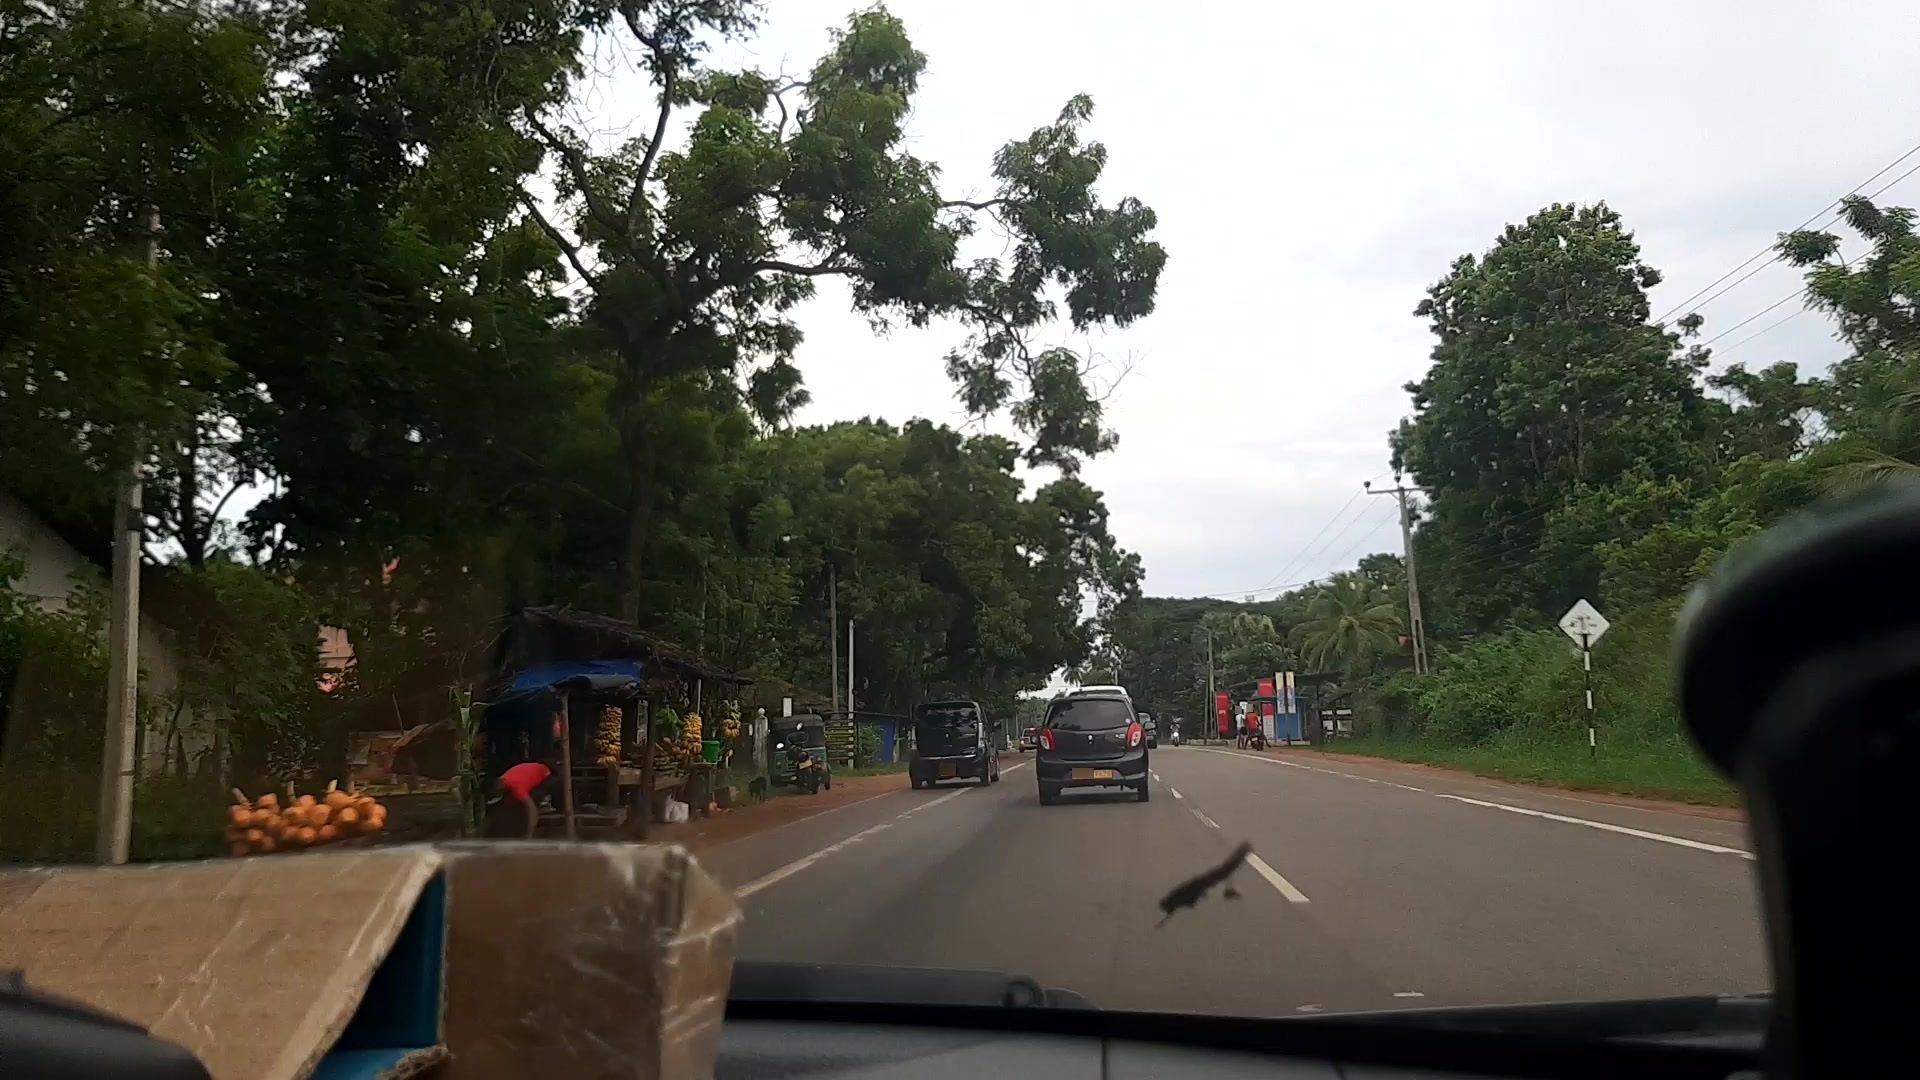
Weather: cloudy
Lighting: day
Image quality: slightly poor
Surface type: driving surface
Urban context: suburban or peri-urban
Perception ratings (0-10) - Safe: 4.69, Lively: 5.1, Beautiful: 6.51, Boring: 5.55, Depressing: 3.7, Wealthy: 5.68